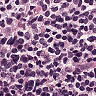
Metastatic tissue present: no